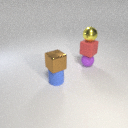
small blue rubber cylinder in front of small purple rubber sphere